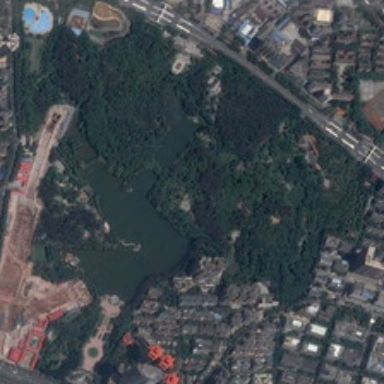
An island are in the middle of the lake .